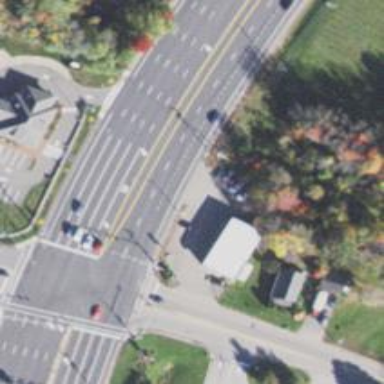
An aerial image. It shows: Primary road with asphalt surface. There is separate sidewalk.